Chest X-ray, PA view. Patient: 56 years old, sex M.
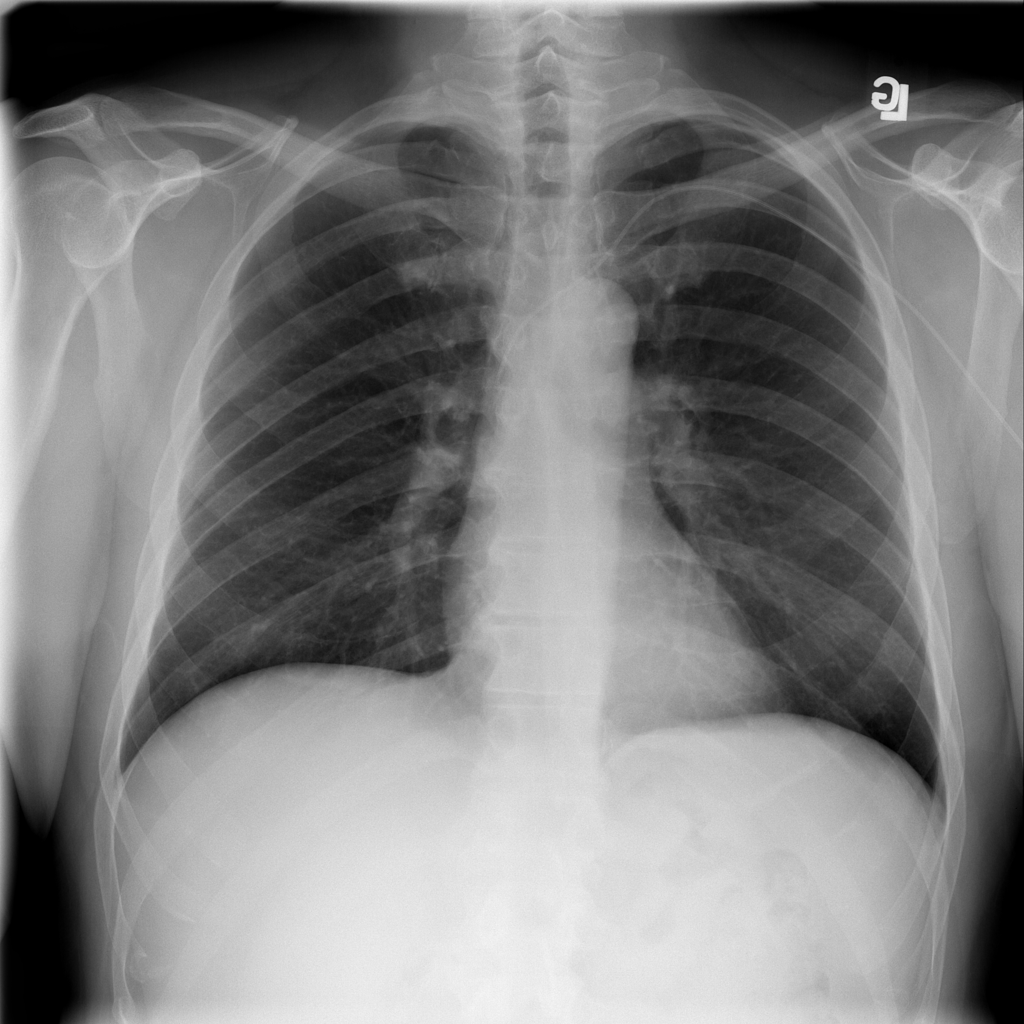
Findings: No Finding